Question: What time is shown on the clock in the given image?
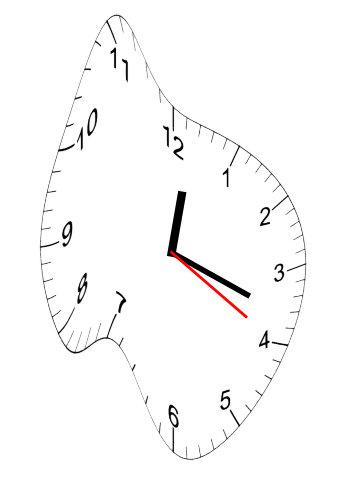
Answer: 12:18:20